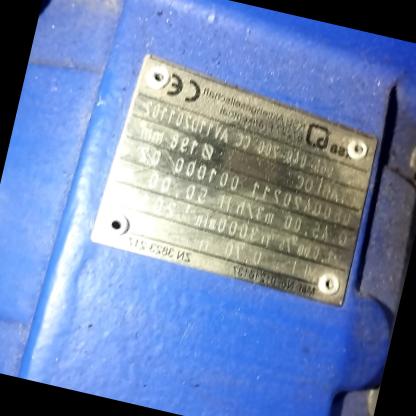
Klasa: tabliczka-znamionowa